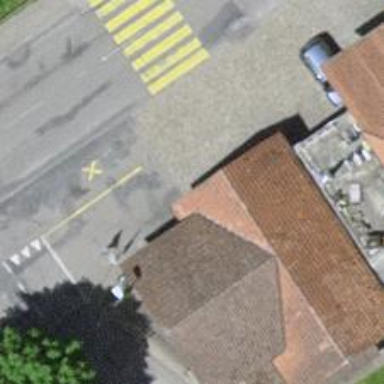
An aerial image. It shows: Post box.